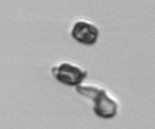
Label: Thalassiosira_TAG_external_detritus